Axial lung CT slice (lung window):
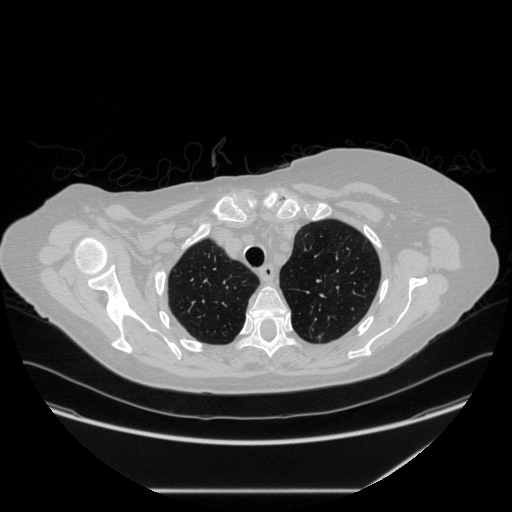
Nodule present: no